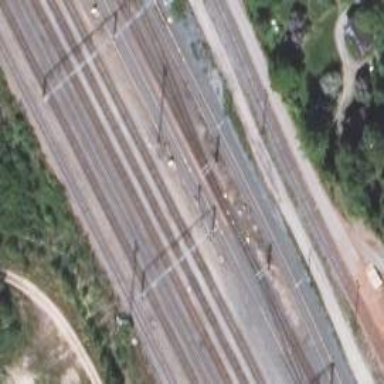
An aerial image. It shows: Siding railway line with electrified contact line for the trains.